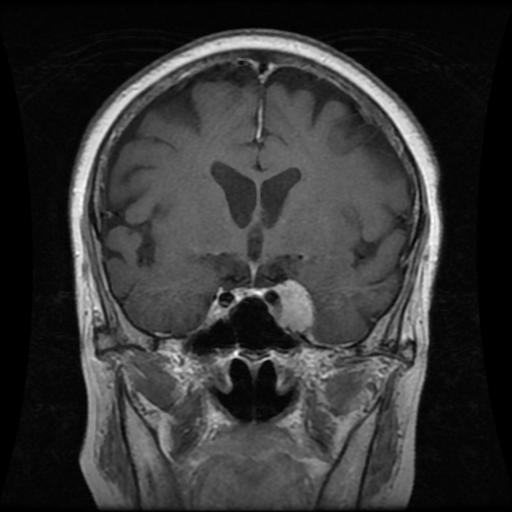
Label: meningioma